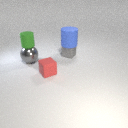
large blue rubber cylinder above small gray rubber cube